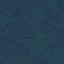
Land use / land cover class: Forest